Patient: sex M, age 78
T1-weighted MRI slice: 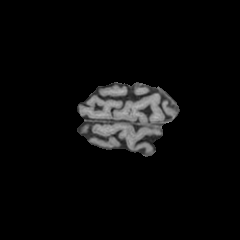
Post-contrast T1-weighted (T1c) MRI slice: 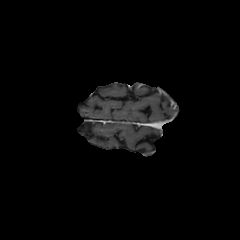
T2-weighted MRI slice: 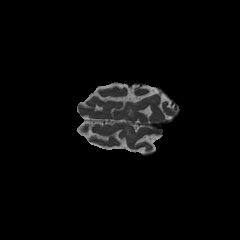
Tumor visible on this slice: no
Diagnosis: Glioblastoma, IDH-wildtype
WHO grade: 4